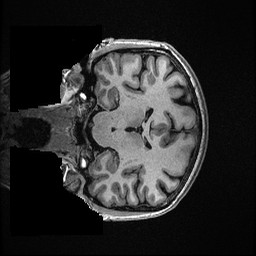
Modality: T1w
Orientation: coronal
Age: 44
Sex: female
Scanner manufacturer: ge
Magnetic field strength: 3 T
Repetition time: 0.006952 s
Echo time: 0.00292 s